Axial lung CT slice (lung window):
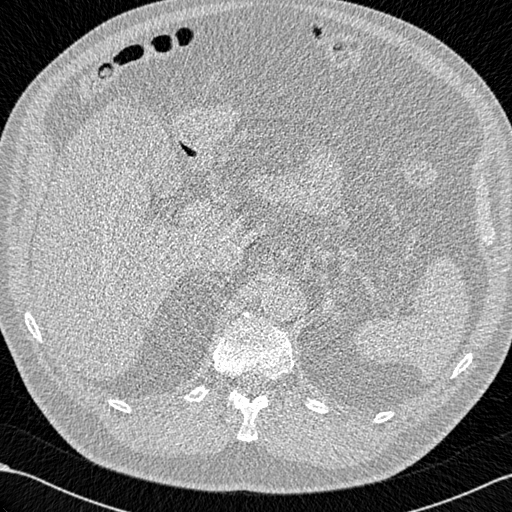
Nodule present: no